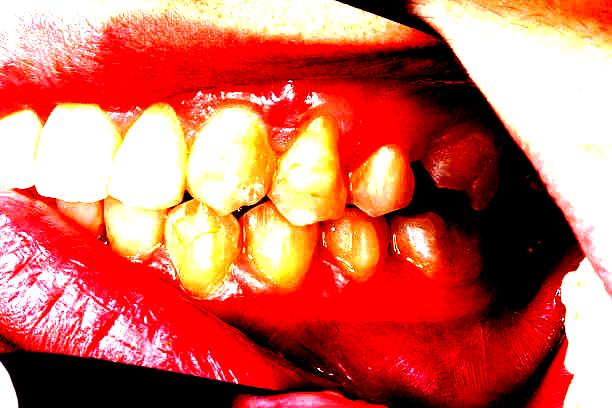
Condition: Calculus